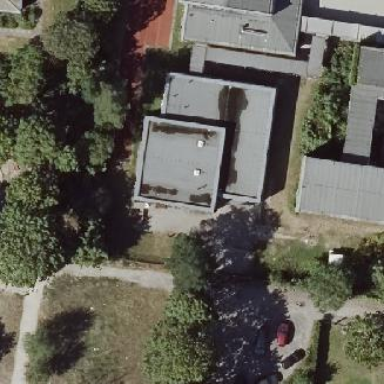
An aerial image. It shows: School building.